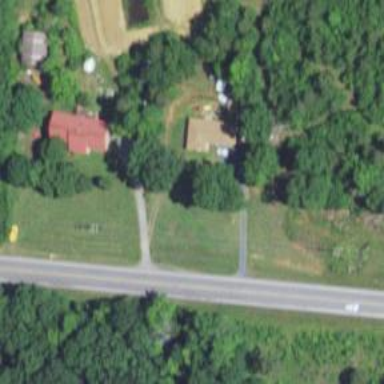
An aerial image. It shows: Driveway leading to service road.